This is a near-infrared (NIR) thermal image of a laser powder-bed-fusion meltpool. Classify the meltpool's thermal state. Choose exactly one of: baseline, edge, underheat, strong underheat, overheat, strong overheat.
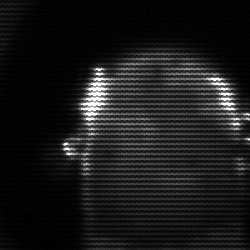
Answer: baseline